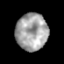
Tissue: prostate
Cell type: Epithelial cells
Senescence score: 0.2989
Nuclear area (px): 1150
Mean DAPI intensity: 163.624